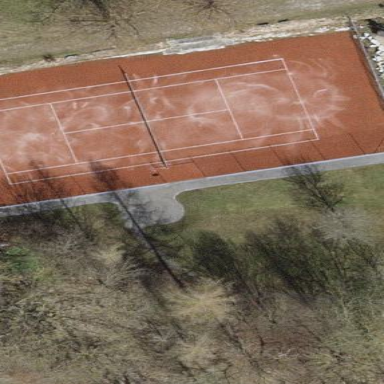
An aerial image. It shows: Tennis court on pitch designated for leisure land.